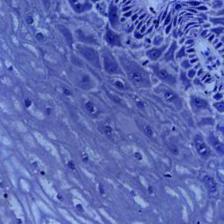
Diagnosis: Normal